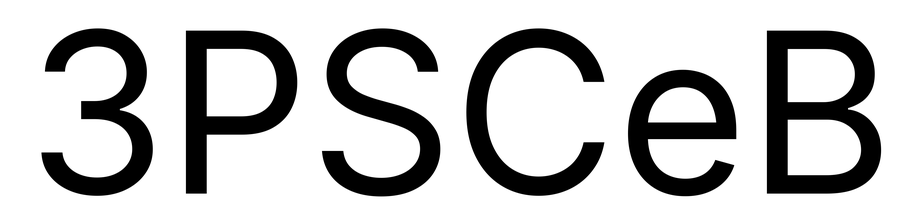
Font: Inter_Regular